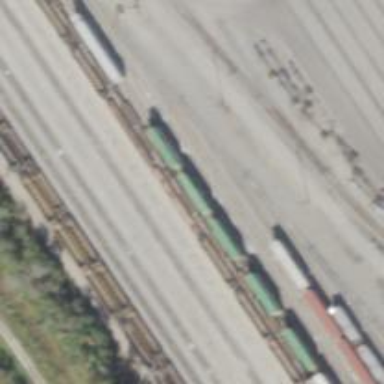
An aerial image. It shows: Railway yard with one track.